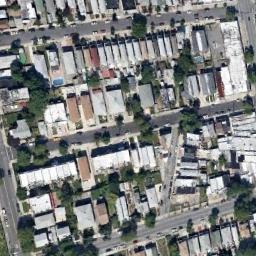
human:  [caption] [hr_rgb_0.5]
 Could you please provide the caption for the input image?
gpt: A dense residential area has lots of trees and houses next to each other while some roads go through the residential area .

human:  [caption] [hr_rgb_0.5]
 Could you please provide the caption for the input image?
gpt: The road beside the residential area is very narrow .

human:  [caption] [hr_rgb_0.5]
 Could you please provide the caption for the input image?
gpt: There are many roads and neatly arranged houses and trees in densely populated areas .

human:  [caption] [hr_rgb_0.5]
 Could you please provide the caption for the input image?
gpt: The dense residential is next to the road and some trees .

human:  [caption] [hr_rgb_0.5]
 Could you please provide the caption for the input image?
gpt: There are many white buildings on dense residential area .